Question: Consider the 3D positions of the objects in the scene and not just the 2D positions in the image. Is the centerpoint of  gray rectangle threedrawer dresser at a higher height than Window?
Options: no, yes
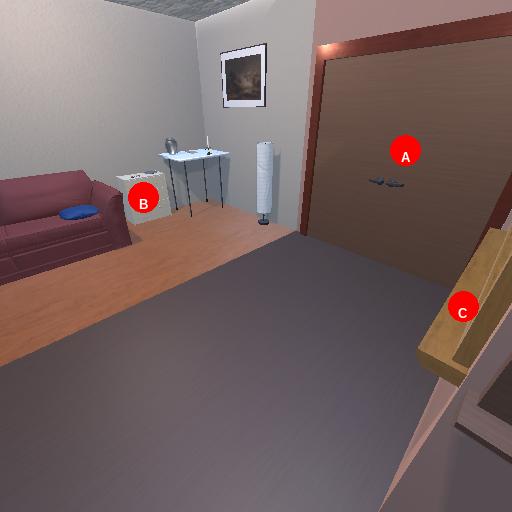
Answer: no